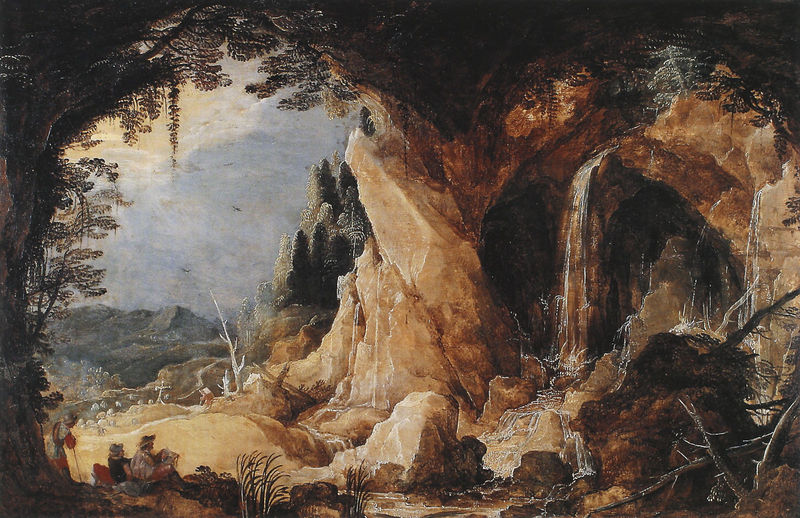
Titel: Landschaft mit Grotte und Maler
Künstler: Josse de d. J. Momper
Institution: Bonn, Rheinisches Landesmuseum
Schlagwörter: baum, berg, dunkel, felsen, gemälde, himmel, laub, mann, schatten, vogel, wasser, wolken, bäume, fluss, gelb, landschaft, menschen, ocker, sitzen, äste, braun, hell, hut, hüte, licht, männer, schwarz, gras, steine, ast, bach, natur, stamm, vögel, drei, höhle, wald, wasserfall, stab, berge, fels, rast, tannen, maler, geäst, wanderer, hirte, felden